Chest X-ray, PA view. Patient: 67 years old, sex M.
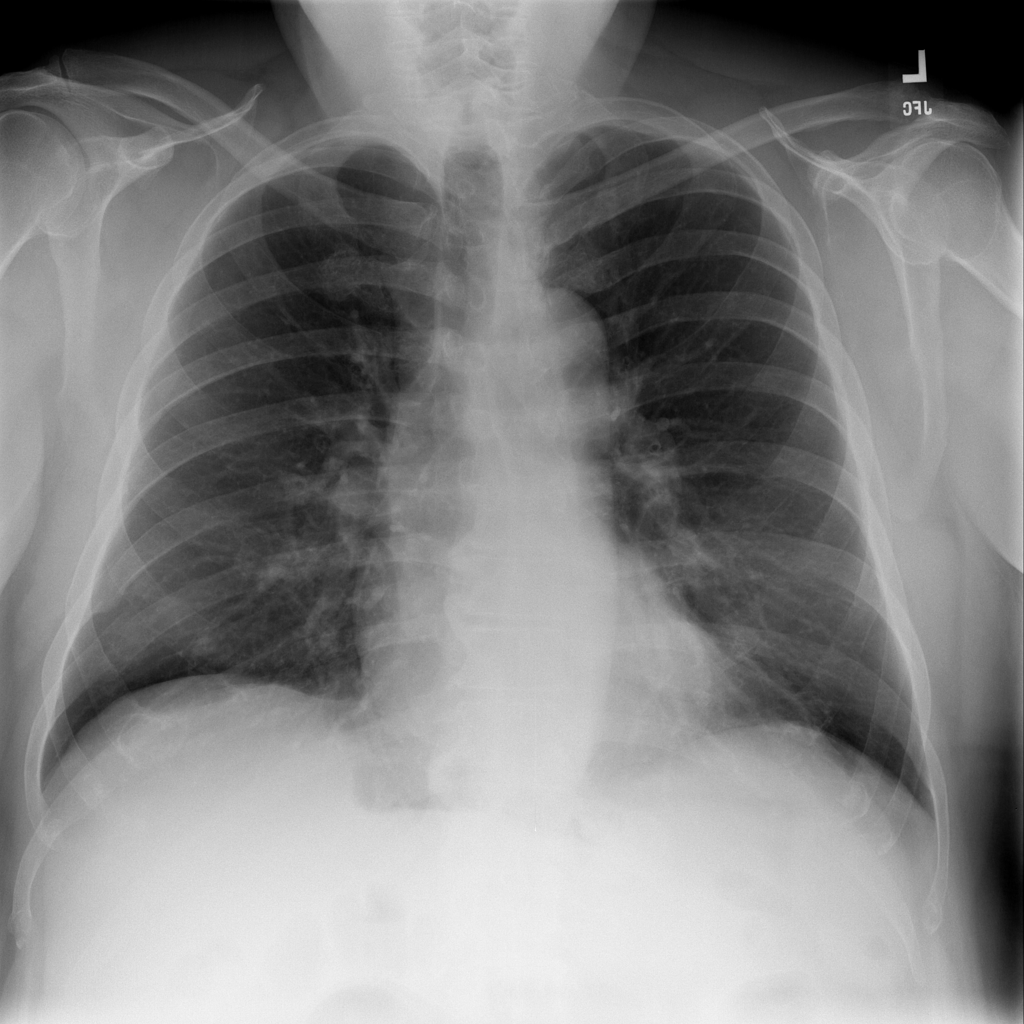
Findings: No Finding